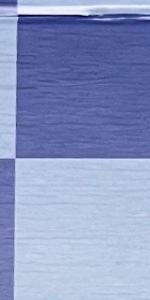
Label: Empty